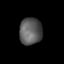
Tissue: prostate
Cell type: T cells
Senescence score: 0.3198
Nuclear area (px): 592
Mean DAPI intensity: 92.16